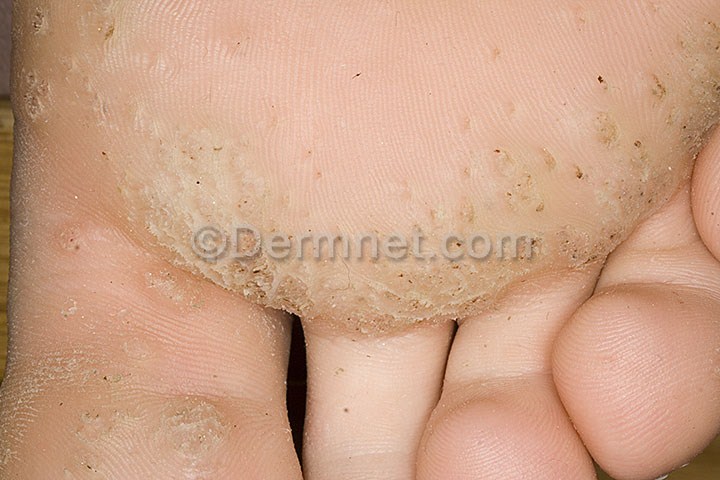
Disease: Warts Molluscum and other Viral Infections